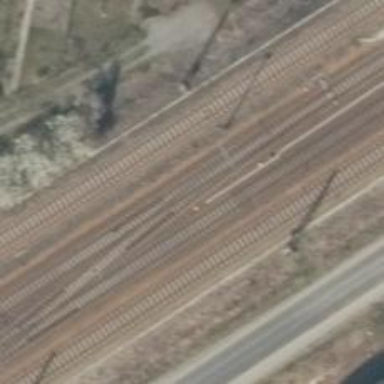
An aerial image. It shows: Railway with electrified contact lines.